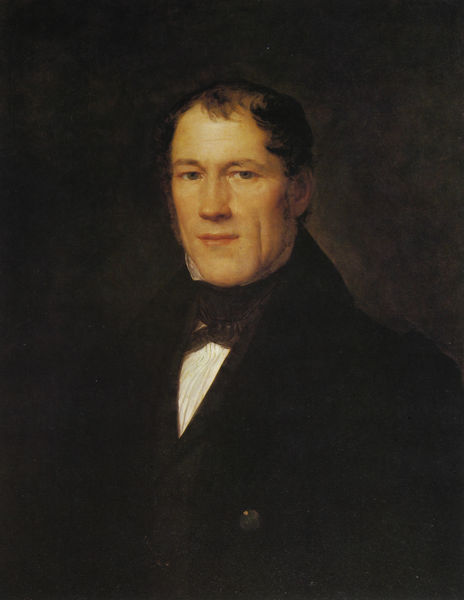
Titel: Bildnis des Herrn Johann Werner
Künstler: Ferdinand Georg Waldmüller
Standort: Wien
Institution: Österreichische Galerie im Belvedere
Schlagwörter: dunkel, gemälde, kopf, mann, schatten, weiß, ausschnitt, braun, frisur, grau, haar, hell, hintergrund, licht, mund, nase, ohr, orange, profil, schwarz, stirn, blick, rot, schal, schleife, anzug, hemd, jacke, jung, richter, augen, falten, gesicht, inkarnat, kragen, bildnis, herr, portrait, porträt, öl, haare, mantel, vater, brustbild, kinn, knopf, lippen, locke, ohren, rouge, deutschland, ornage, wangen, furchen, amerika, ausdruck, men, oil, red, white, frack, black, blouse, collar, dark, dark hair, face, falte, formal, hair, nose, old, painting, krawatte, grübchen, brauen, büste, glatze, halstuch, pupillen, brown, wange, fliege, kritisch, weste, mundwinkel, koteletten, heiter, bildniss, geheimratsecken, ecken, biedermeier, dunke, halbprofil, man, antlitz, corinth, binde, background, ear, head, historismus, binder, eyes, important, male, suit, edelmann, drawing, chin, coat, mouth, scarf, cravat, jacket, hemnd, graf, breast, lenbach, tie, middle aged, person, vest, art, bald, balding, agen, selbst, eye, lines, paint, cheek, gentleman, schwazr, baron, rich, worker, tan, forehead, shirt, realistic, button, bowtie, serious, kind, sideburns, magister, winckelmann, official, panel, stern, portret, rembrandt, brows, moody, government, short hair, brown eyes, no background, man in black, dimple, bob, boob, white shirt, suite, dark eyes, frock, president, white man, shaved, healthy, constitution, ete, half-bald head, determined, half-bald, white male, undercoat, 1786, herman, geheimratzecken, ausfall, stilted, grease